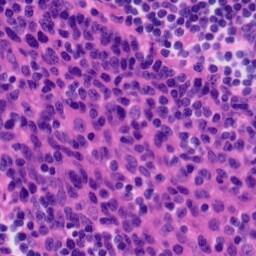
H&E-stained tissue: Tonsil